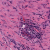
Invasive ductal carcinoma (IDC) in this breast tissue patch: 0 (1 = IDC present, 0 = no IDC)